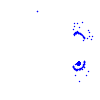
Particle: electron